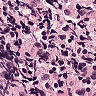
Metastatic tissue present: no